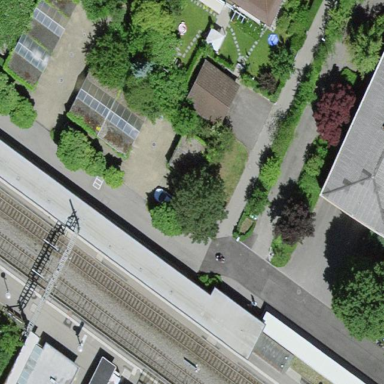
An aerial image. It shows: View of roof of building.